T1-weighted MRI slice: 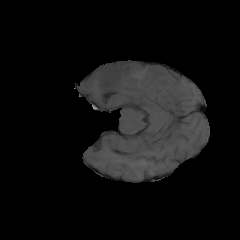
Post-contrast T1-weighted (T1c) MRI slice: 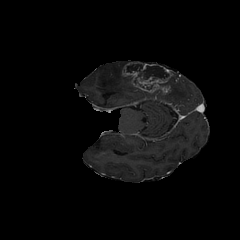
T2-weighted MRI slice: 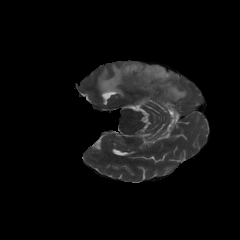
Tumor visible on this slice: yes